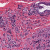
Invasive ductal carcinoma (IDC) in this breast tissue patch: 0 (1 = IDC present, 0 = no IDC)